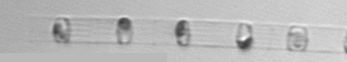
Label: Skeletonema